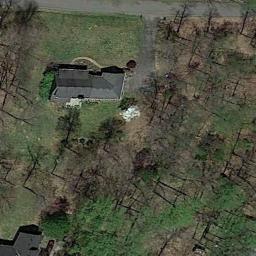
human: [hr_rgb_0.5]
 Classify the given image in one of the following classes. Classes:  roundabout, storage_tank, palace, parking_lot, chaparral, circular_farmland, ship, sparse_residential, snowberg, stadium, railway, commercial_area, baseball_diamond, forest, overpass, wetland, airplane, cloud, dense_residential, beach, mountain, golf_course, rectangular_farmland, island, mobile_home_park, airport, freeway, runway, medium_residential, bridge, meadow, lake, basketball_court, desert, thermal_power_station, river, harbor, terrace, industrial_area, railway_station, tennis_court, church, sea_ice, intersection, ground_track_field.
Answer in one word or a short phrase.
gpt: sparse_residential